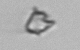
Label: detritus_transparent